Question: I've adapted the 'play_billing' sample in the Google extras of the Android SDK to use my own app package name and public key. I was able to purchase a managed item as well as a subscription thru the app.
However, when I call methods such as 'Inventory.getAllPurchases()' the subscription is not returned in the user's inventory, even after restarting and reinstalling the app.
'''
@Override
public void onQueryInventoryFinished(IabResult result, Inventory inventory)
{
if(result.isFailure())
{
log.error("In-app billing inventory query failed: " + result);
return;
}
for(Purchase purchase : inventory.getAllPurchases())
{
log.info("Purchase: " + purchase.getSku());
}
}
'''
Output:
'''
Purchase: premium
'''
The regular, single-time purchase ('premium') is output as you can see, but the subscription purchase ('paid_app') is not. When I try to buy the subscription again it says I've already bought it:

I've tried everything I know, but I can't figure this out. Since the regular item is working as intended, I don't see why the subscription isn't being returned unless I'm totally off base on how that is supposed to work.
I have the APK uploaded as a draft. I have my email address on the phone in the testers list; the email is NOT my developer email. My subscription item is Active. The phone I'm testing on has the latest version of Google Play.
Edit: Still no luck. However, here's another update in case it's relevant. When I go into Google Wallet none of the transactions show up (ostensibly because they are test transactions). And for my test user account when I go into Google Play under subscriptions, it is not listed. Yet it won't let me purchase again. So not only do the purchased subscriptions not show up when I query for them, but they also are nowhere I can cancel to test again.
Any ideas here would be greatly appreciated.
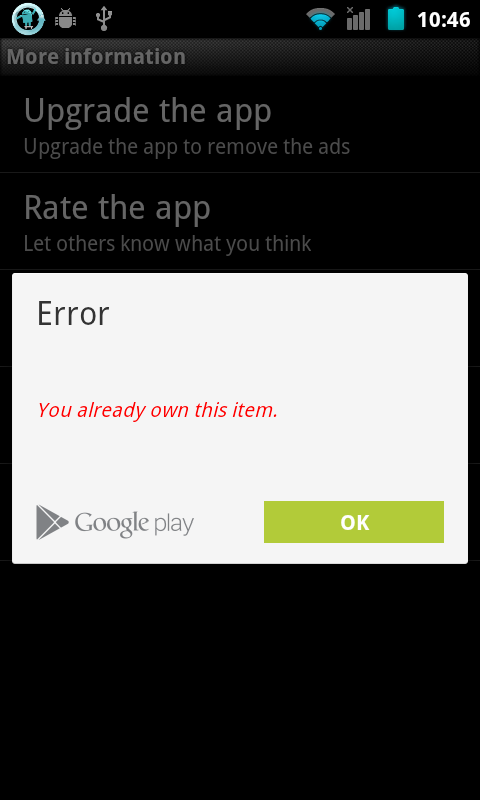
Answer: Figured it out by chance when I came across <URL> and decided to try the updated code linked there.
Apparently the 'play_billing', and all the classes in the 'util' package need to be replaced by the 'util' packages from <URL>.
After I replaced the old 'util' package with the new one, my subscription gets listed along with the regular 'premium' item!!!
'''
Purchase: paid_app
Purchase: premium
'''